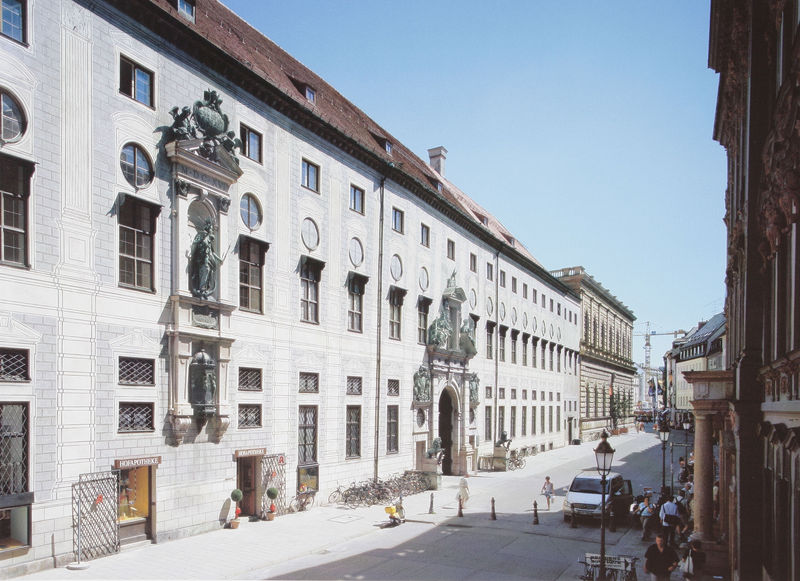
Titel: Die Fassade an der heutigen Residenzstraße
Künstler: Hans Krumper
Standort: München
Institution: Residenz
Schlagwörter: baum, blau, himmel, schatten, bäume, himmerl, menschen, stadt, blumen, fenster, fussgänger, grau, hell, lampen, laterne, laternen, licht, pfeiler, schaufenster, schwarz, strasse, säule, säulen, tür, weiss, dach, gebäude, haus, rot, leute, architektur, barock, stein, häuser, gitter, sonne, figur, renaissance, kamin, rund, schornstein, skulptur, statue, sommer, bogen, fassade, gasse, geschäft, italien, passanten, perspektive, pflaster, türen, modern, sonnenlicht, giebel, violett, läden, platz, pilaster, auto, figuren, vorsprung, kartusche, dekor, bronze, plastik, tor, bemalt, pfosten, foto, fotografie, photographie, rechtecke, eingang, eng, nische, münchen, palast, fenter, rundfenster, kran, dachfenster, gauben, stöcke, sonnig, rom, photo, portal, rustika, wappen, skulpturen, löwen, statuen, residenz, gitterfenster, vergittert, fluchtpunkt, verkehr, florenz, himel, wien, tur, madonna, ovale, max, bauwerk, palais, straßenlampen, aufriss, häuserzeile, nischen, ädikula, strassenlaterne, poller, häuserfront, strassenflucht, dachluken, salzburg, residenz münchen, residenzstrasse, fahrräder, figure, gerhard, residenzgasse, vordere schwabinger gasse, fahrradständer, fussgängerzone, hofapotheke, pallago, residenzstrassse, sperre, vergitetrt, ädikulamotik, sackgasse, bemalte fassade, ladengitter